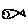
Label: fish